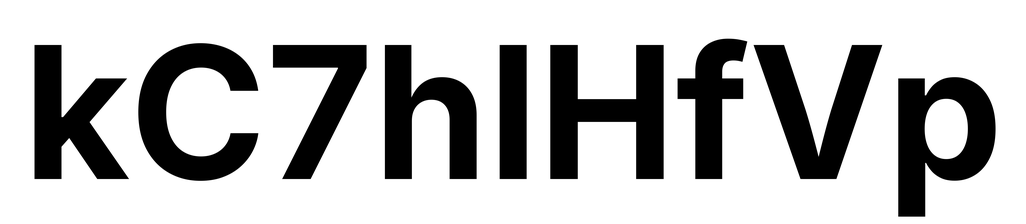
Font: Inter_Bold